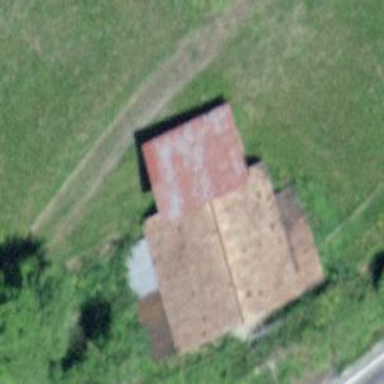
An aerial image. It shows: Barn.